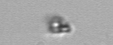
Label: detritus